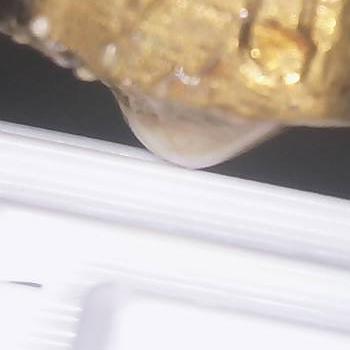
Flow rate: 84%